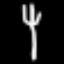
Label: fork